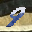
Label: 9